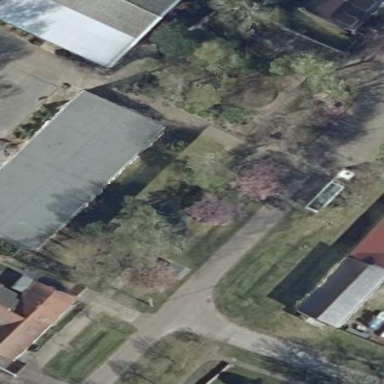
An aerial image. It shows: School building.